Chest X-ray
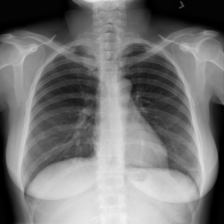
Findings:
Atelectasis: negative
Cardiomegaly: negative
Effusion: negative
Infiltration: positive
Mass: negative
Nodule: negative
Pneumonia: negative
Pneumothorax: negative
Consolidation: negative
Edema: negative
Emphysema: negative
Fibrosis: negative
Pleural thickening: negative
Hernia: negative